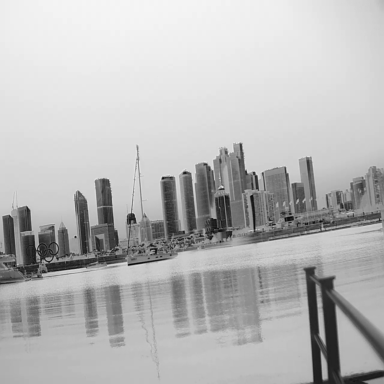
There are two sailboats in the infrared image.